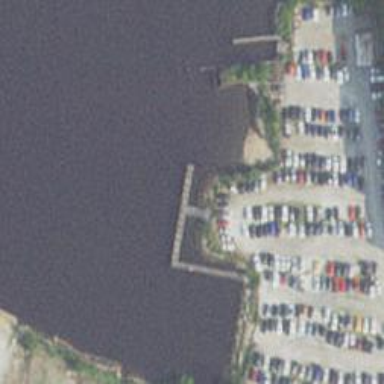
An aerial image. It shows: Man-made pier.